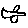
Label: bird